Aerial crown-view tile of a tropical tree (Barro Colorado Island, Panama), acquired 20250715:
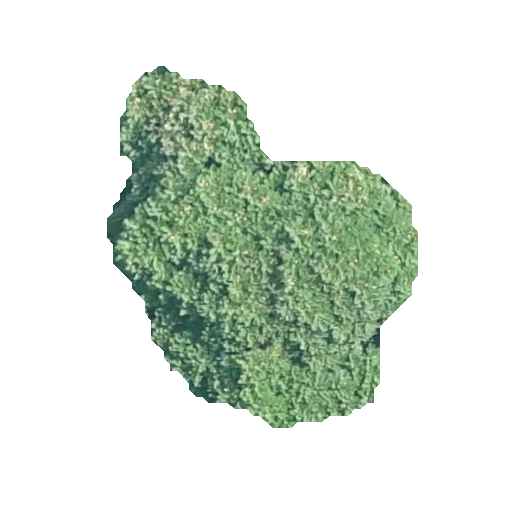
Species: Jacaranda copaia
GBIF accepted scientific name: Jacaranda copaia
Crown area: 108.752 m²